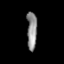
Tissue: lung
Cell type: Myeloid cells
Senescence score: 0.2375
Nuclear area (px): 381
Mean DAPI intensity: 140.236